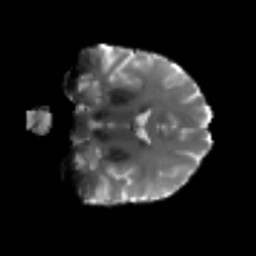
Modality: T2w
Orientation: coronal
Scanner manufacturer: siemens
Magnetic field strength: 3 T
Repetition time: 3.6 s
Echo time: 0.092 s